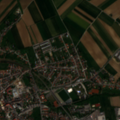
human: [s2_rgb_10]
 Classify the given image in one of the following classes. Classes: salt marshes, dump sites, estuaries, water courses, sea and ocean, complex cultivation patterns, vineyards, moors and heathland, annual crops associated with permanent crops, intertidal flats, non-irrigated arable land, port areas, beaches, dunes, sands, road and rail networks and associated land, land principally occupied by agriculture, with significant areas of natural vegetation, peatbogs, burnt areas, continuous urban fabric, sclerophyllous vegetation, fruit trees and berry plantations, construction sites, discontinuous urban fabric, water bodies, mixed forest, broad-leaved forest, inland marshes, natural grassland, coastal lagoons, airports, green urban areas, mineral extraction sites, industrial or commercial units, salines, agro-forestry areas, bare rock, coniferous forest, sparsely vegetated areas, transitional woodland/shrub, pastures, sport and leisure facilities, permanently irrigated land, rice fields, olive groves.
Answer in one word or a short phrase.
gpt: continuous urban fabric, discontinuous urban fabric, industrial or commercial units, non-irrigated arable land